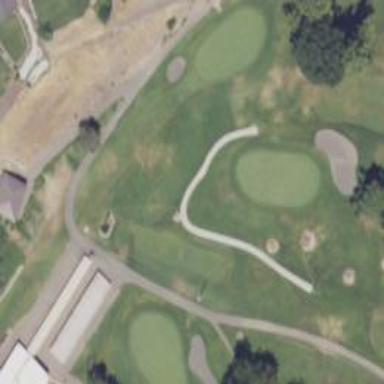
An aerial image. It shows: Path for both roads and golfers.